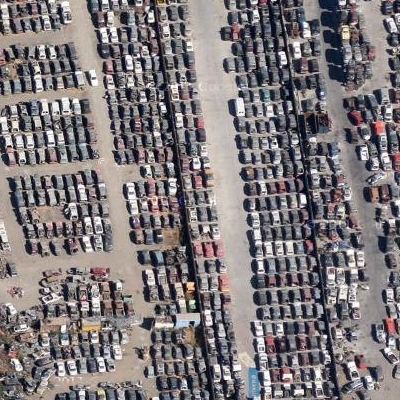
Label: Parking